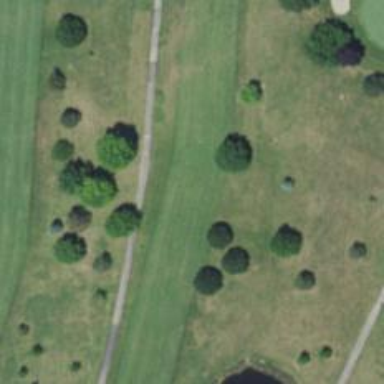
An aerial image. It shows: View of golf hole.